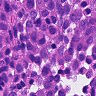
Metastatic tissue present: yes